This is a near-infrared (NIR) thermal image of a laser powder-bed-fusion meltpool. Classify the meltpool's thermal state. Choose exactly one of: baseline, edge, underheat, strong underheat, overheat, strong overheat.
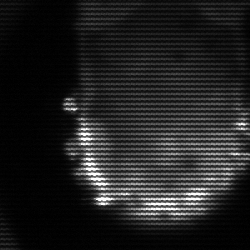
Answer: baseline